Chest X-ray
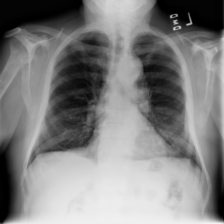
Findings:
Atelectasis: negative
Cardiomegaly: negative
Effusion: negative
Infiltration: negative
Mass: negative
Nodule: negative
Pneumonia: negative
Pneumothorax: negative
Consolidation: negative
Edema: negative
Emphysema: negative
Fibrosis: negative
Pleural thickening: negative
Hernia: negative